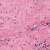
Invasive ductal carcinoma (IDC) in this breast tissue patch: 0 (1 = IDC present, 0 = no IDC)